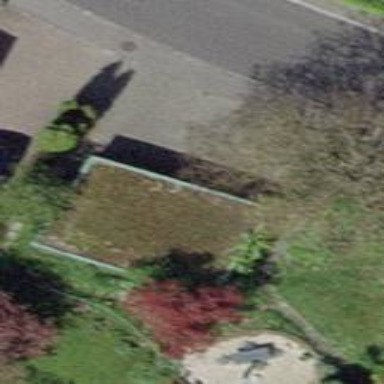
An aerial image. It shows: Group of garages.